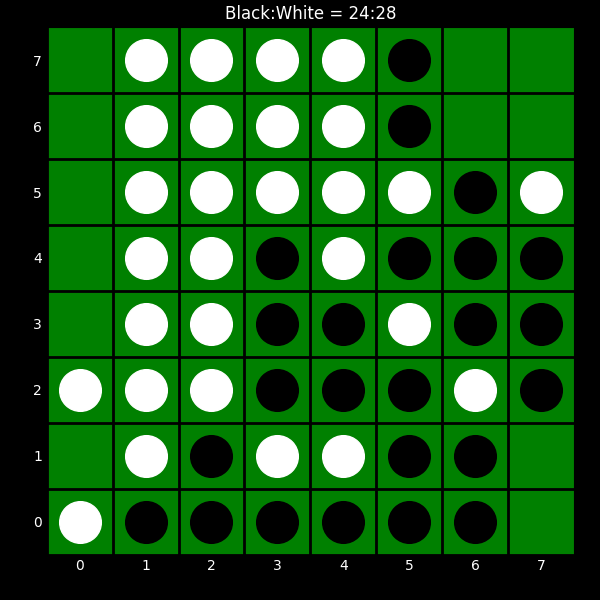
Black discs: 24
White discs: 28